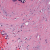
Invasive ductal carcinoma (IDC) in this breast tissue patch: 0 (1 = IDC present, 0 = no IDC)